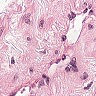
Metastatic tissue present: no